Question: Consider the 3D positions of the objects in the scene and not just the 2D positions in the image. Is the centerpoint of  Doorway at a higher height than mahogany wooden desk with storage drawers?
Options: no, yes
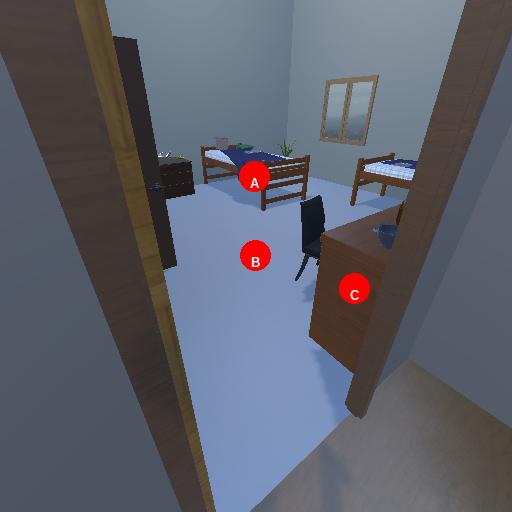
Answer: no